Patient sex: M
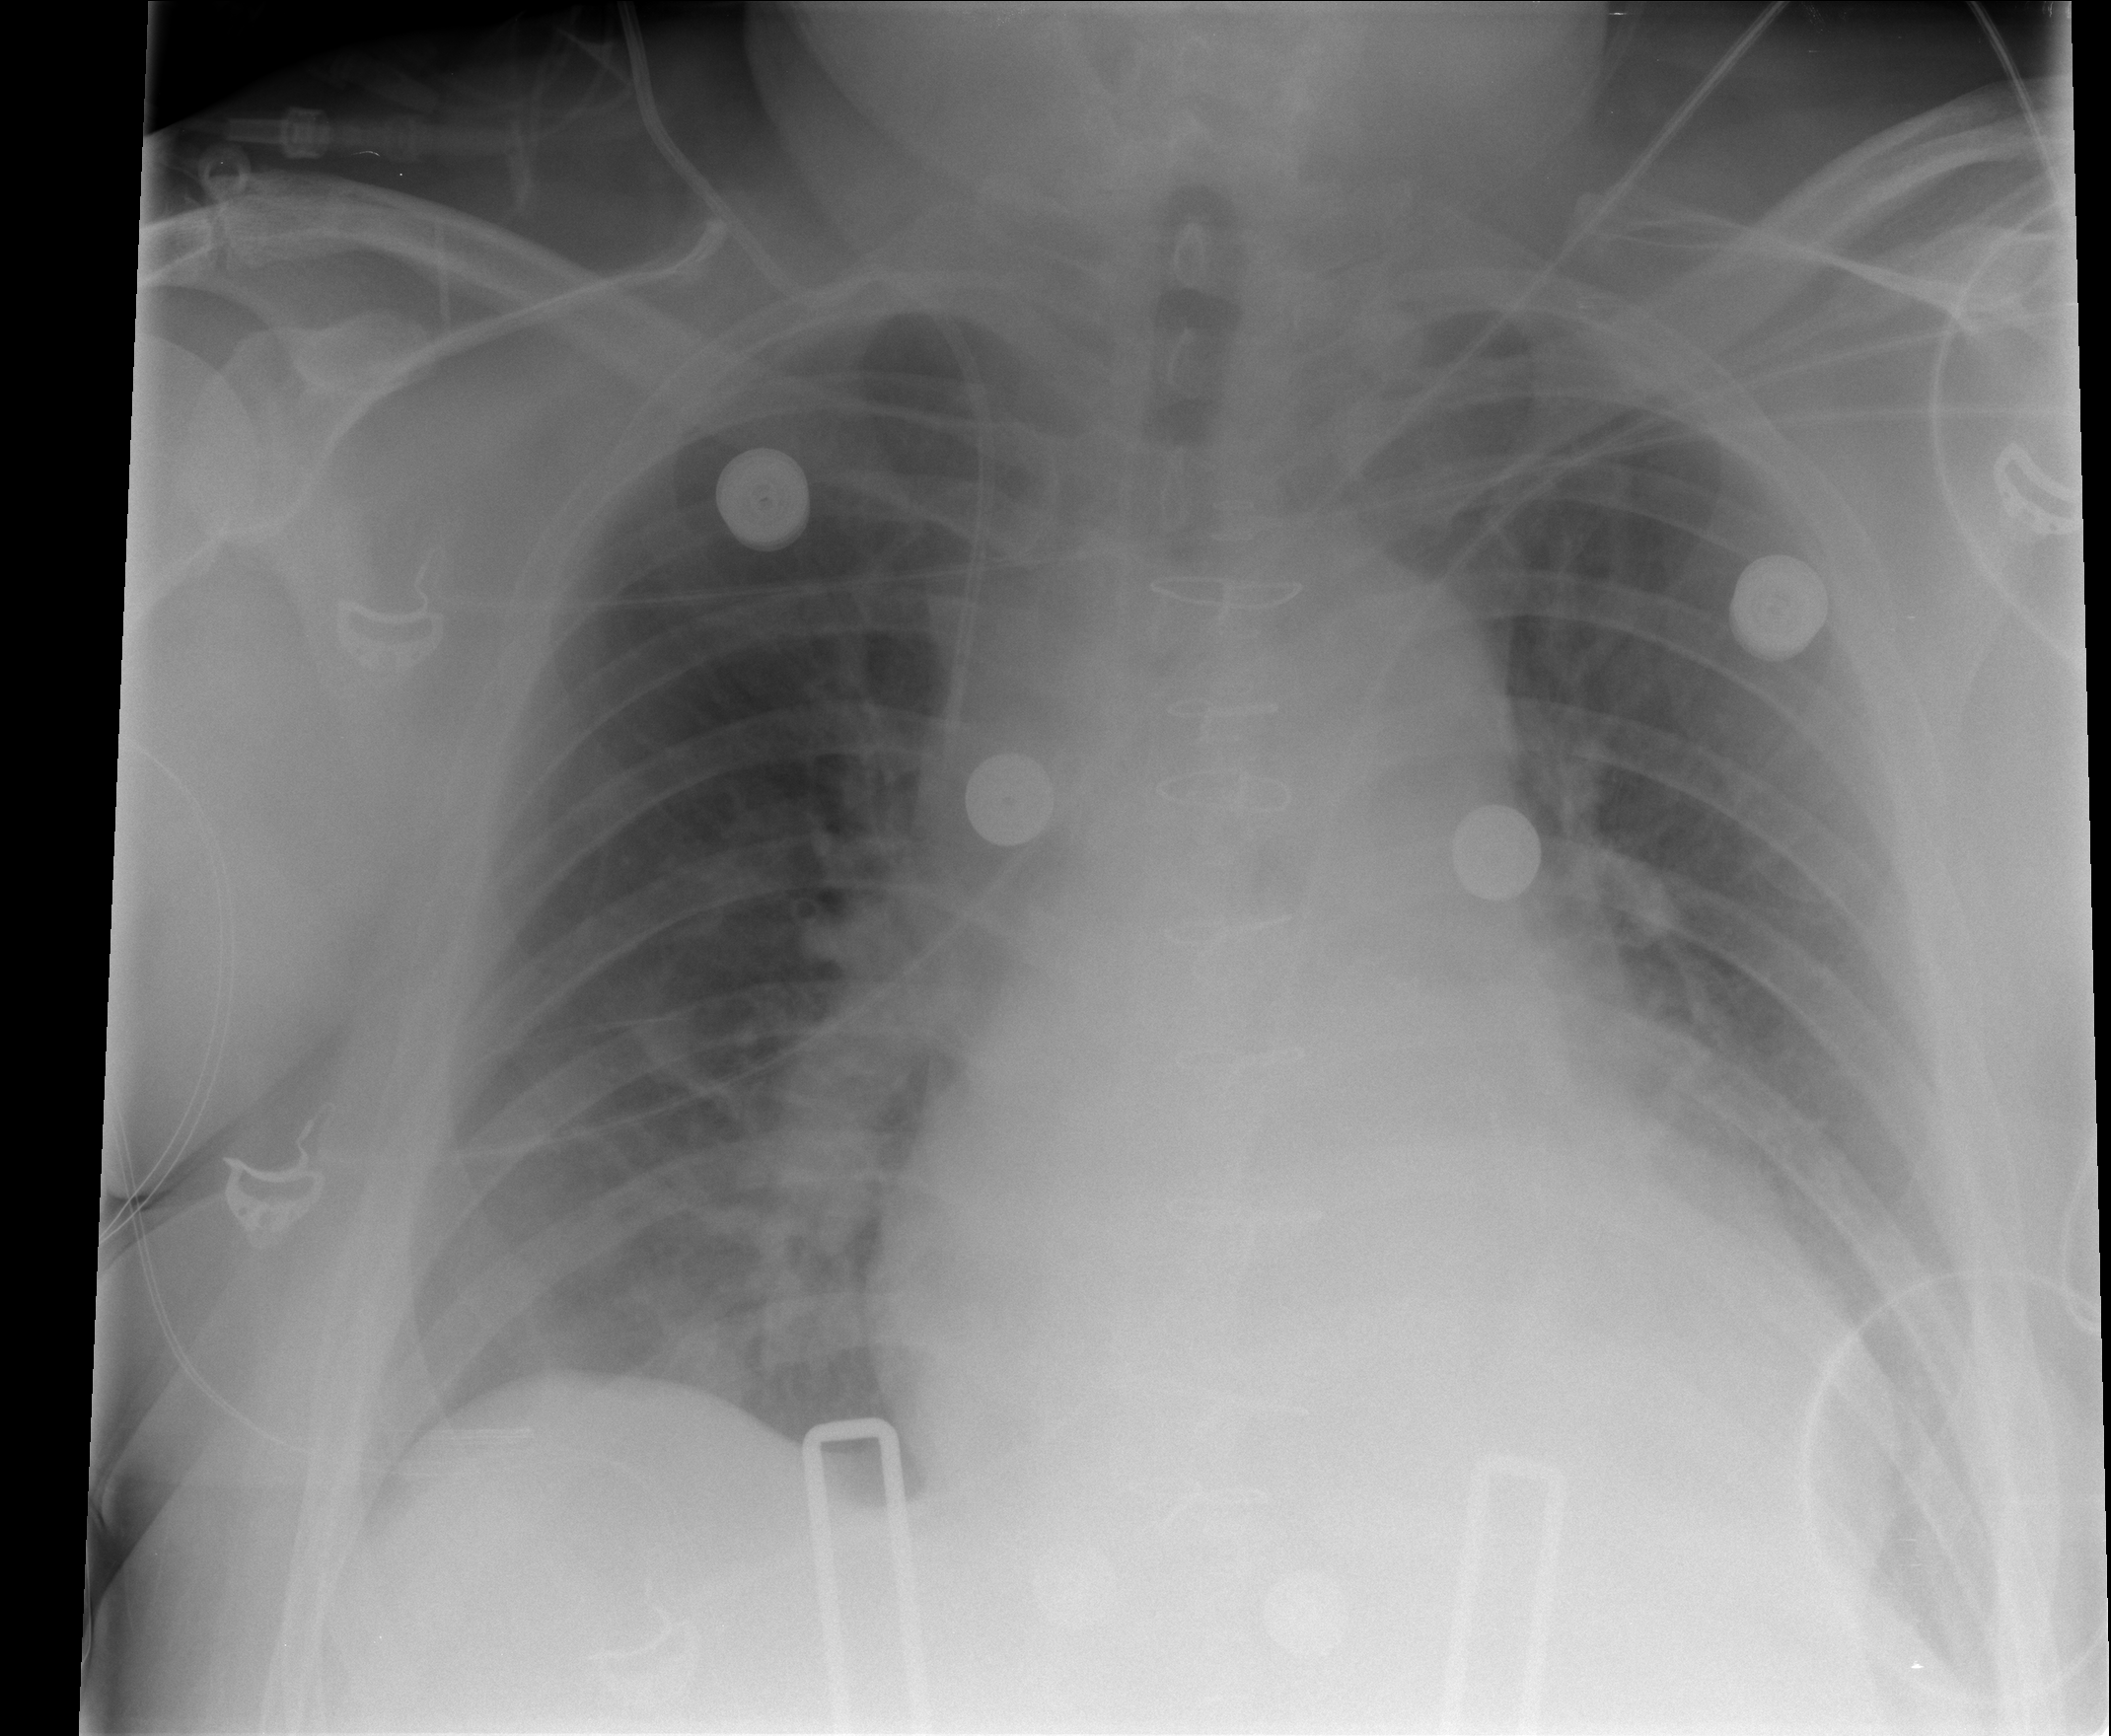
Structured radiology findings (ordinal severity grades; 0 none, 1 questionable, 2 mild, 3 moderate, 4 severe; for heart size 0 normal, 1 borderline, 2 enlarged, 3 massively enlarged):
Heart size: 2
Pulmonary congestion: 2
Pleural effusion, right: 1
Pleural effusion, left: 2
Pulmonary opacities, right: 0
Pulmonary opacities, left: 0
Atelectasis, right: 2
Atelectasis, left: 2